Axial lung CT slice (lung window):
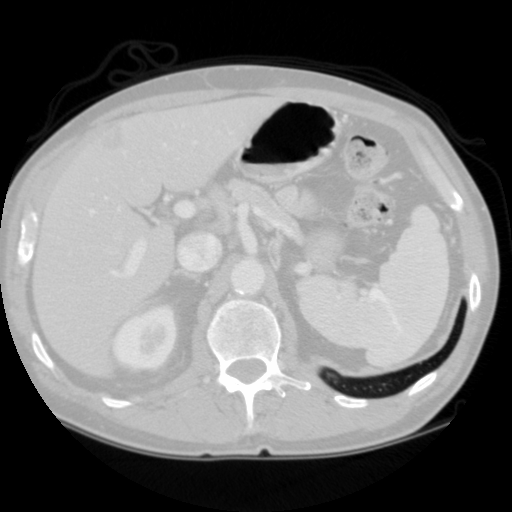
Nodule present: no